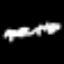
Label: frog